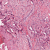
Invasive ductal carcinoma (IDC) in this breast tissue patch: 1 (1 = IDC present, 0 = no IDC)